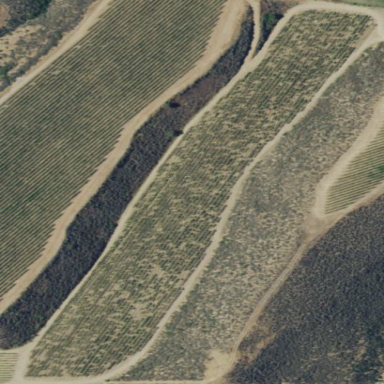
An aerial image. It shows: Vineyard growing grapes.